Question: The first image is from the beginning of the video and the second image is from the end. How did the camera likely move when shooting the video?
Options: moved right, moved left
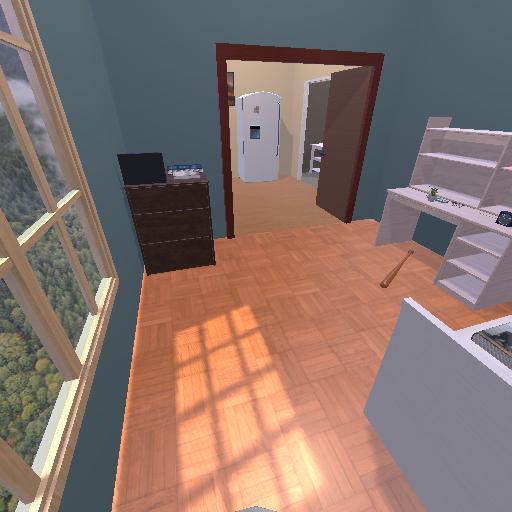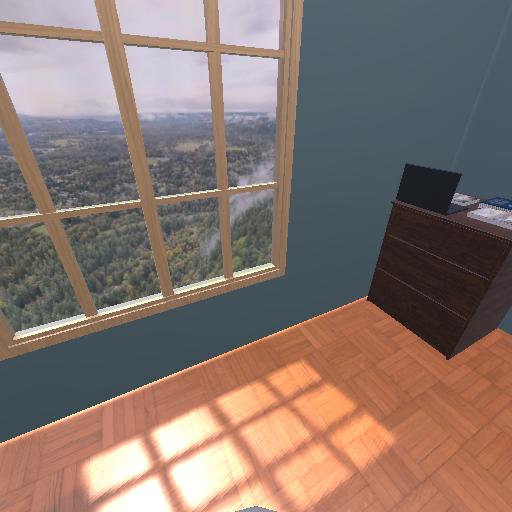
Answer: moved right